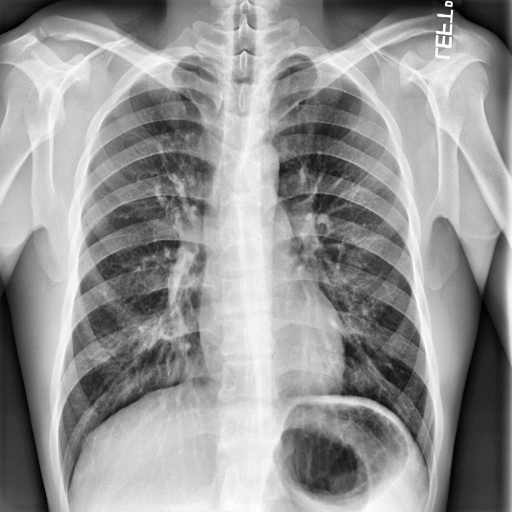
Finding: NORMAL